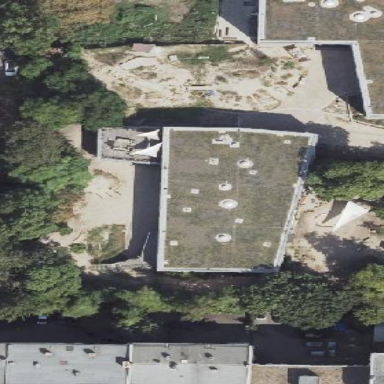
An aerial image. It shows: Kindergarten building.